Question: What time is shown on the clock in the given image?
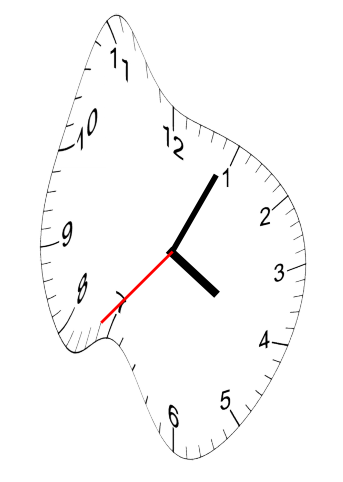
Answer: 04:04:37